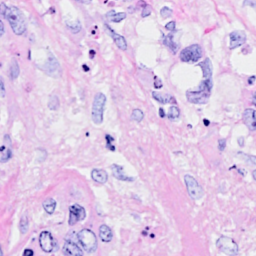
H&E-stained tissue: Breast